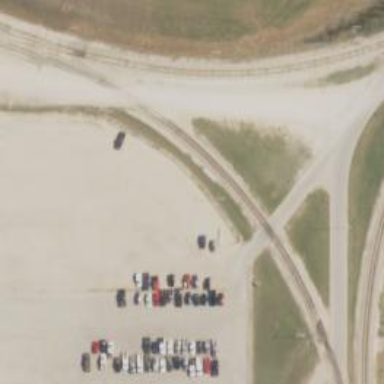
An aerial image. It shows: Railway spur service.